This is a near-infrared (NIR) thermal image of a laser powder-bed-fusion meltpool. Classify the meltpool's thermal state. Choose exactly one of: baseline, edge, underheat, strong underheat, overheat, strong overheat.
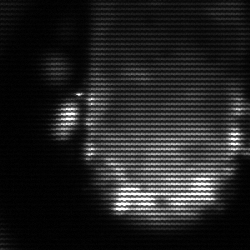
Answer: baseline